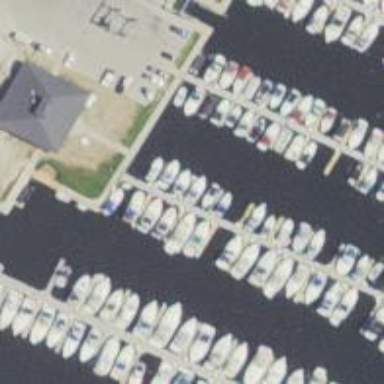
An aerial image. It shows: Man-made pier.